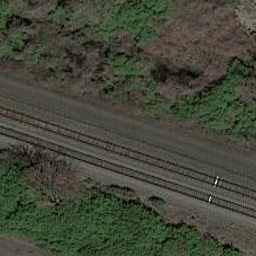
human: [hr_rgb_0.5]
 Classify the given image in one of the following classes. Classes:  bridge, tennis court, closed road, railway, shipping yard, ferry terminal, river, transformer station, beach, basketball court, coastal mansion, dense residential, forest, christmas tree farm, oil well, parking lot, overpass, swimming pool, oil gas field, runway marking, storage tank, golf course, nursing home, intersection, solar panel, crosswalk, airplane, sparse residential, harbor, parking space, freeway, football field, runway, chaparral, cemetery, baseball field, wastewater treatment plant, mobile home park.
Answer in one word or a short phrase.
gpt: railway